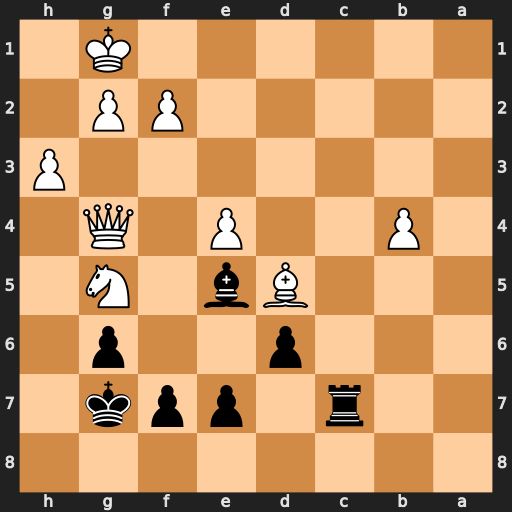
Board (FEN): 8/2r1ppk1/3p2p1/3Bb1N1/1P2P1Q1/7P/5PP1/6K1
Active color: b
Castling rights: -
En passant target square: -
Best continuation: Rc1+ Qd1 Rxd1#